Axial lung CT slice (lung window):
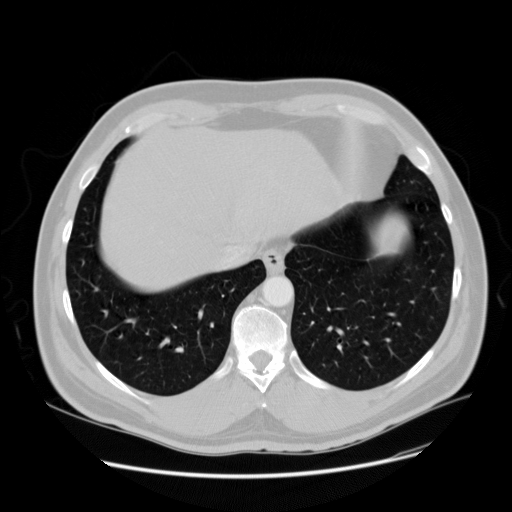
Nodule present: no